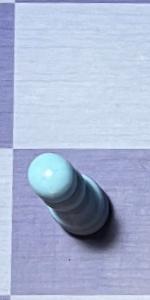
Label: Pawn_White